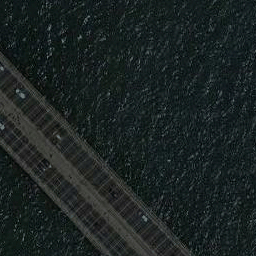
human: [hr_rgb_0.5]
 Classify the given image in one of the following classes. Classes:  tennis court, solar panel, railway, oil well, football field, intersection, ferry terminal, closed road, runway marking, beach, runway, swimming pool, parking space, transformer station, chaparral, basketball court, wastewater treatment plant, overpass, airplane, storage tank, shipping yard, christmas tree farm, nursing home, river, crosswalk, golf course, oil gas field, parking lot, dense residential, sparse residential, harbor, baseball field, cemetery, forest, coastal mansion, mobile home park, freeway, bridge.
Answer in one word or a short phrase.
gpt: bridge